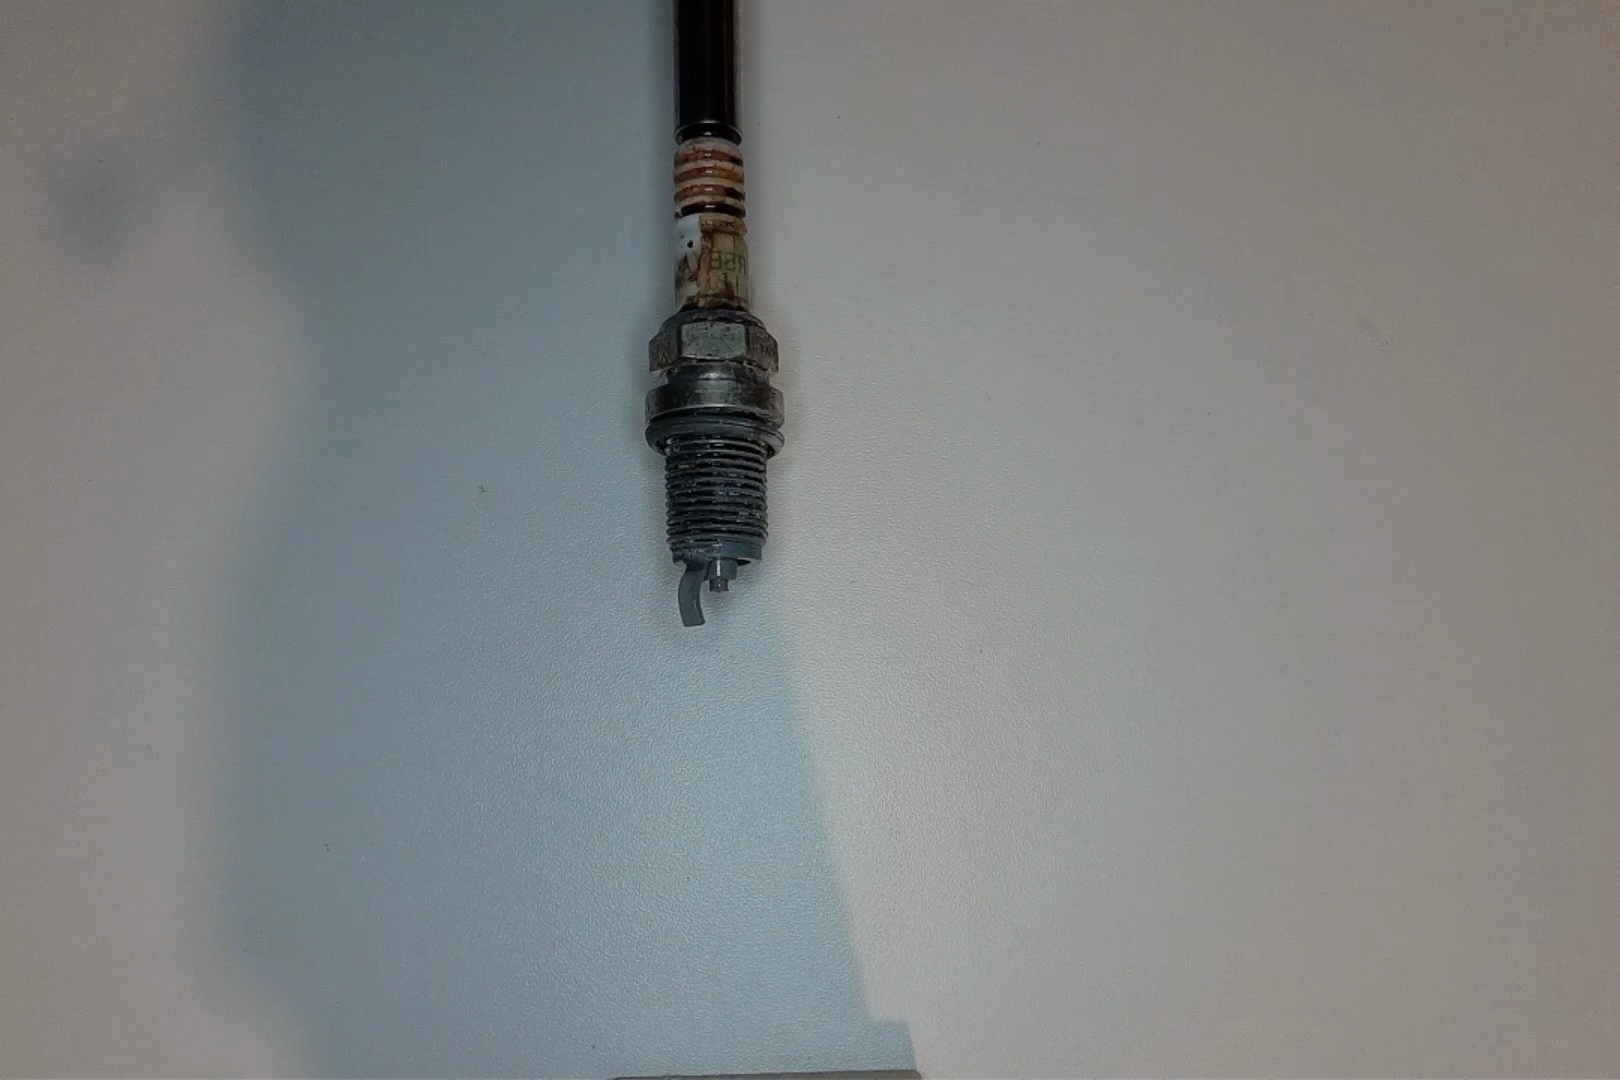
Label: anomaly